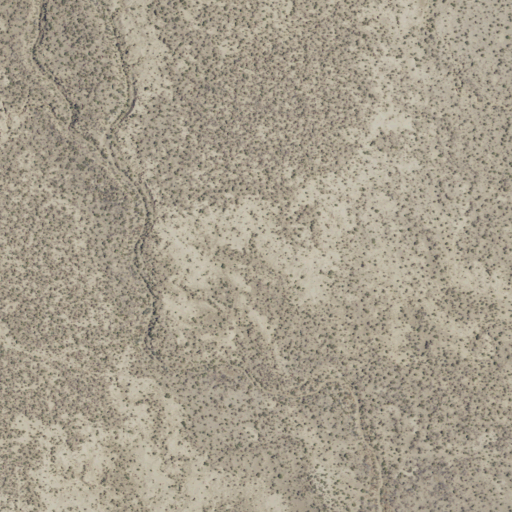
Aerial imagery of valley in California named Payson Canyon containing only shrub